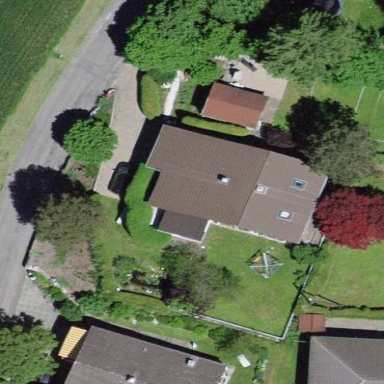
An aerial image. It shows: Residential building.